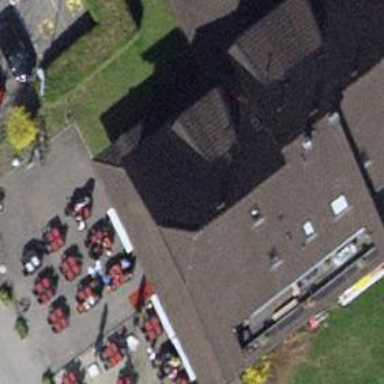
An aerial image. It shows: Restaurant.